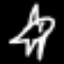
Label: airplane